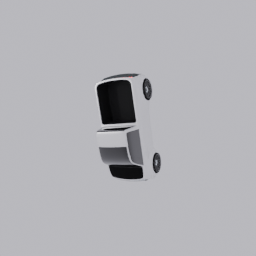
Label: mechanical